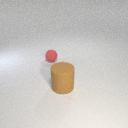
large brown rubber cylinder in front of small red rubber sphere